Question: I have this code:
'''
default_group_id = @group_list[0].list[0].name
'''
But sometimes the list member of '@group_list[0]' is empty so my code crashes :)
So I need to find the first '@group_list[i]' that its list member is not nil and use that.
How can we do this?
Here is the structure:

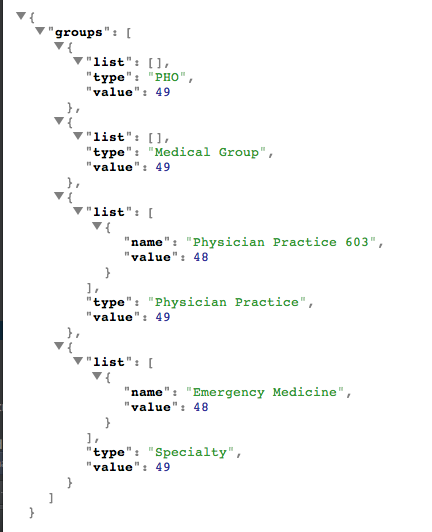
Answer: You can use <URL>:
'''
@group_list.find { |x| !x["list"].blank? }
#=> first non-nil and non-empty list in group_list
'''